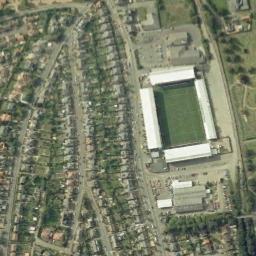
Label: stadium